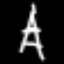
Label: The Eiffel Tower